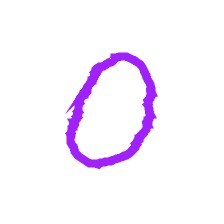
Shape: circle